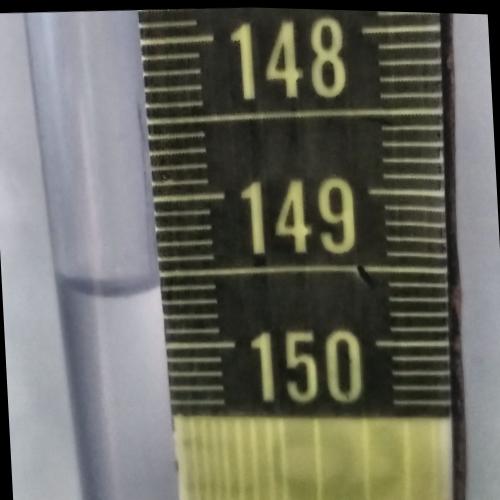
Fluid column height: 149.6 cm